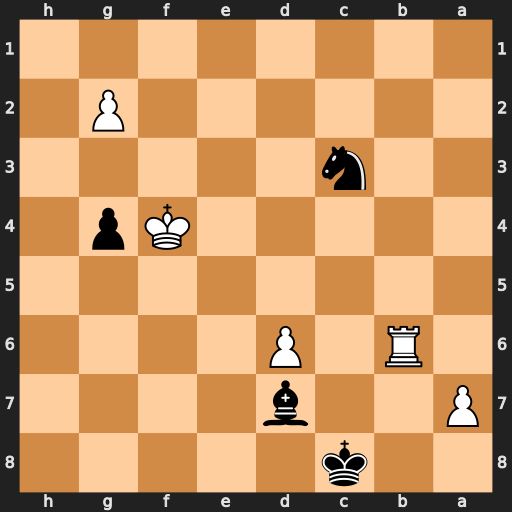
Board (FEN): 2k5/P2b4/1R1P4/8/5Kp1/2n5/6P1/8
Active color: b
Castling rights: -
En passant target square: -
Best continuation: Nd5+ Ke5 Nxb6